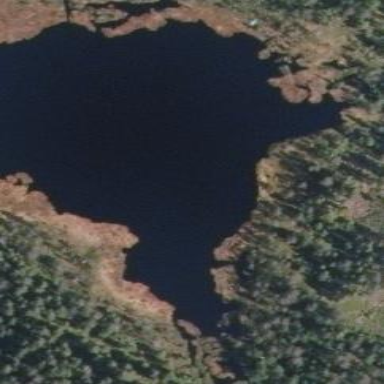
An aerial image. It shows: Serene lake.